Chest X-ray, PA view. Patient: 53 years old, sex M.
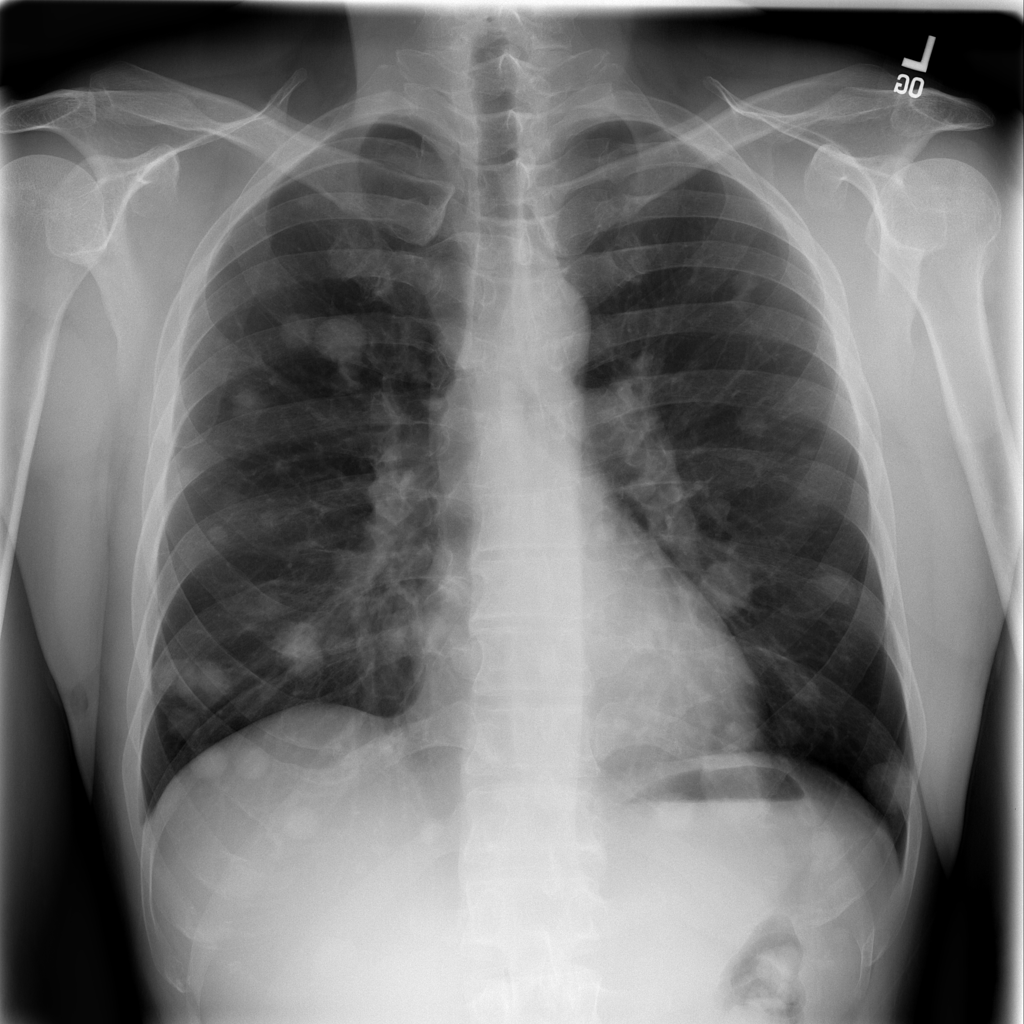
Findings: Nodule